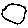
Label: circle